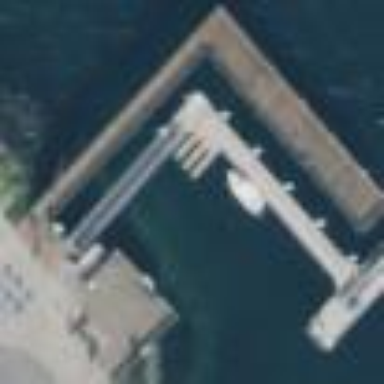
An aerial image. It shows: Man-made pier.